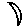
Label: moon